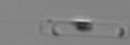
Label: Skeletonema